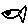
Label: fish